Field crop: tomato
Growth stage: 2
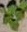
Species: solanum